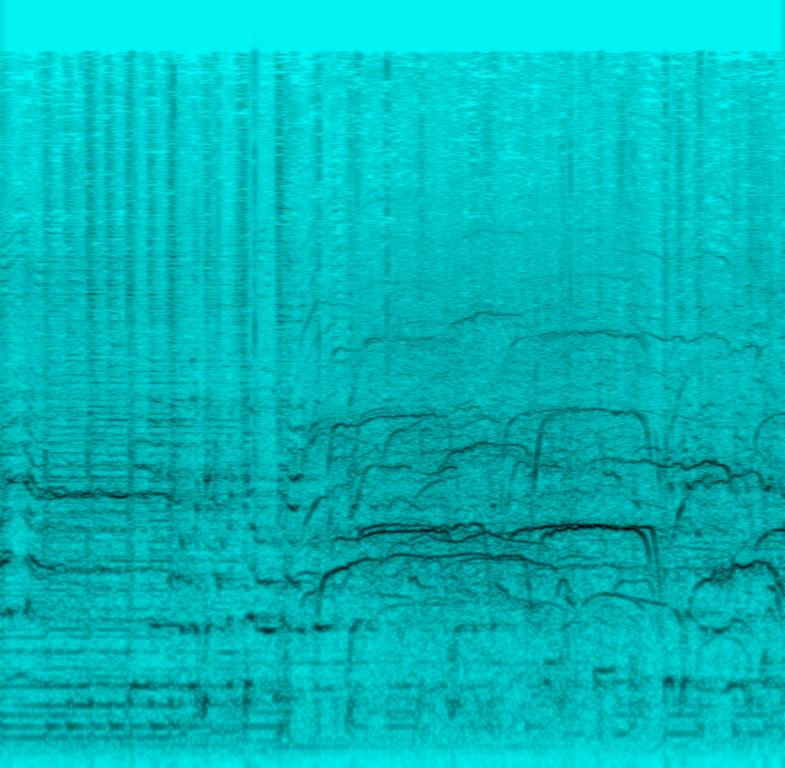
An acoustic guitar is strumming chords along with a male voice rapping that gets backing vocals from a female voice for a moment. A lot of people are clapping and cheering. This song may be playing at a live concert.